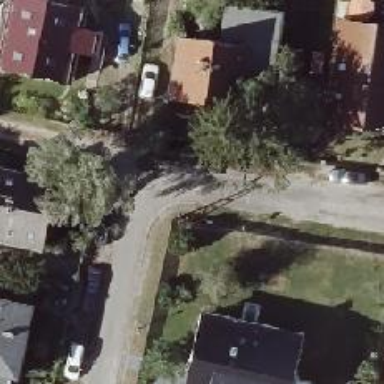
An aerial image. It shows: Smooth asphalt road in residential area.